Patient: sex M, age 60
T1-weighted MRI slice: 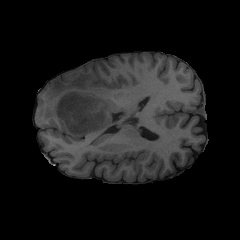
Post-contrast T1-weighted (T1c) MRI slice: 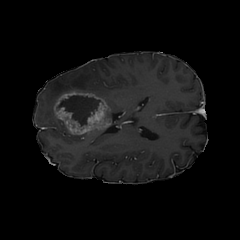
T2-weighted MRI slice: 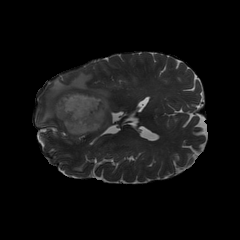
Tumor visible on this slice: yes
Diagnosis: Glioblastoma, IDH-wildtype
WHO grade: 4